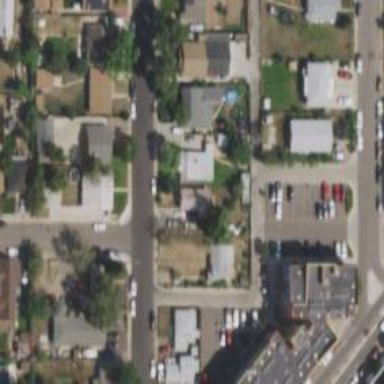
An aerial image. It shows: Alleyway designated as service road.